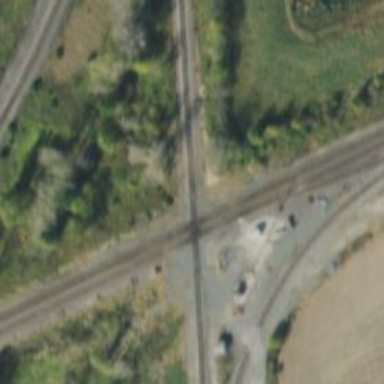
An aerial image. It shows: Junction on the railway.